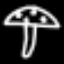
Label: mushroom